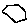
Label: hexagon